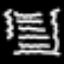
Label: squiggle